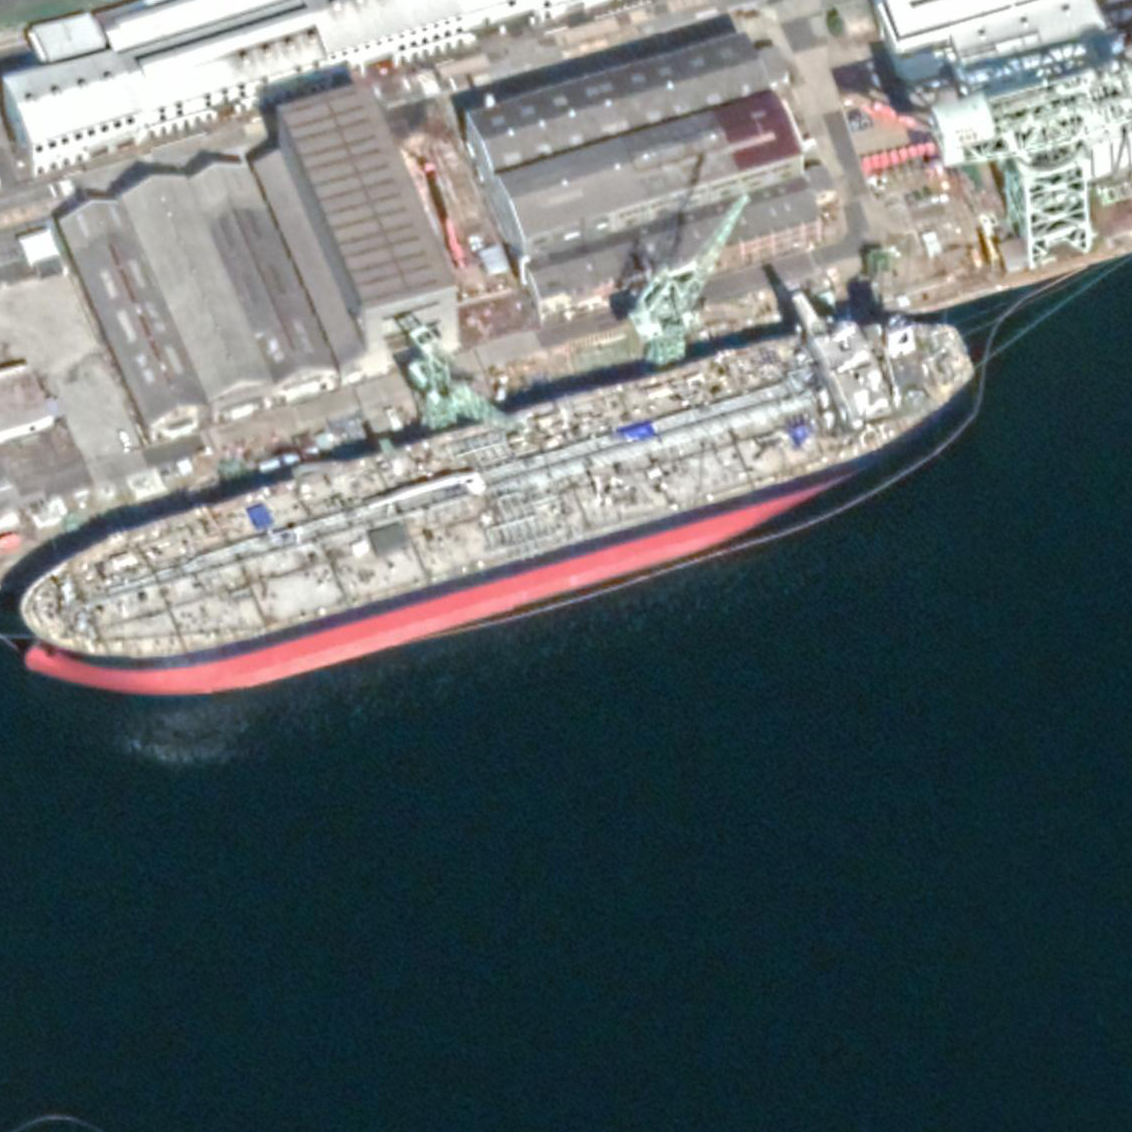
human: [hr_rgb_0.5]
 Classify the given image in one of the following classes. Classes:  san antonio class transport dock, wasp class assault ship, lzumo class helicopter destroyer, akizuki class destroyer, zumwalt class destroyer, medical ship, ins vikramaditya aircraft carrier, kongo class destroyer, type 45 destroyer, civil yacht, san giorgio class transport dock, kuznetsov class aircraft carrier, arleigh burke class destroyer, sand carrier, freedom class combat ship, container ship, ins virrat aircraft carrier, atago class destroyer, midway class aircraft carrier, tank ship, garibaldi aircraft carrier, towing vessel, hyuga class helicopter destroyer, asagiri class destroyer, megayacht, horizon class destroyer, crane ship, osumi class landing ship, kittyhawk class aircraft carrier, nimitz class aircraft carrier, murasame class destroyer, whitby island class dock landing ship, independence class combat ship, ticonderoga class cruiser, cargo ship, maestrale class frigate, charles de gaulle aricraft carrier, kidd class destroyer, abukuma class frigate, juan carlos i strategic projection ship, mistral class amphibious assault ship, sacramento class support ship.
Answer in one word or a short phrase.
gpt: Tank ship